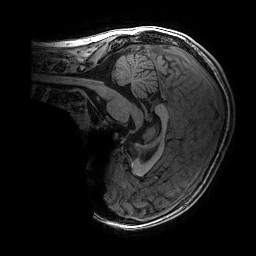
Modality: T1w
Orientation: sagittal
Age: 12
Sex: male
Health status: ill
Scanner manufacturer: ge
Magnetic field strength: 3 T
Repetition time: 0.007664 s
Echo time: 0.00342 s